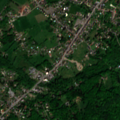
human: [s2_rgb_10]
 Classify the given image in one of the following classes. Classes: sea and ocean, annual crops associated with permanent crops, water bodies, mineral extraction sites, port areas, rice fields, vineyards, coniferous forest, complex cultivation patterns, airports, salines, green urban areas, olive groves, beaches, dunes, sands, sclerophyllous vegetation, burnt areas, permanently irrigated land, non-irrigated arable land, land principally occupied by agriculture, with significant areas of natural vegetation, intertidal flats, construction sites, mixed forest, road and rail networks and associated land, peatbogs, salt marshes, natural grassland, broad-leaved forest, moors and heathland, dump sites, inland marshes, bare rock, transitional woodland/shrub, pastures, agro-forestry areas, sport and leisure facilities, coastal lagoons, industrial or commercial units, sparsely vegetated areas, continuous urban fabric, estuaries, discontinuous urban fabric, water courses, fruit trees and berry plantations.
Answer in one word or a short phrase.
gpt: discontinuous urban fabric, pastures, complex cultivation patterns, land principally occupied by agriculture, with significant areas of natural vegetation, broad-leaved forest